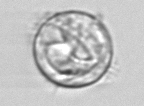
Label: Protoperidinium